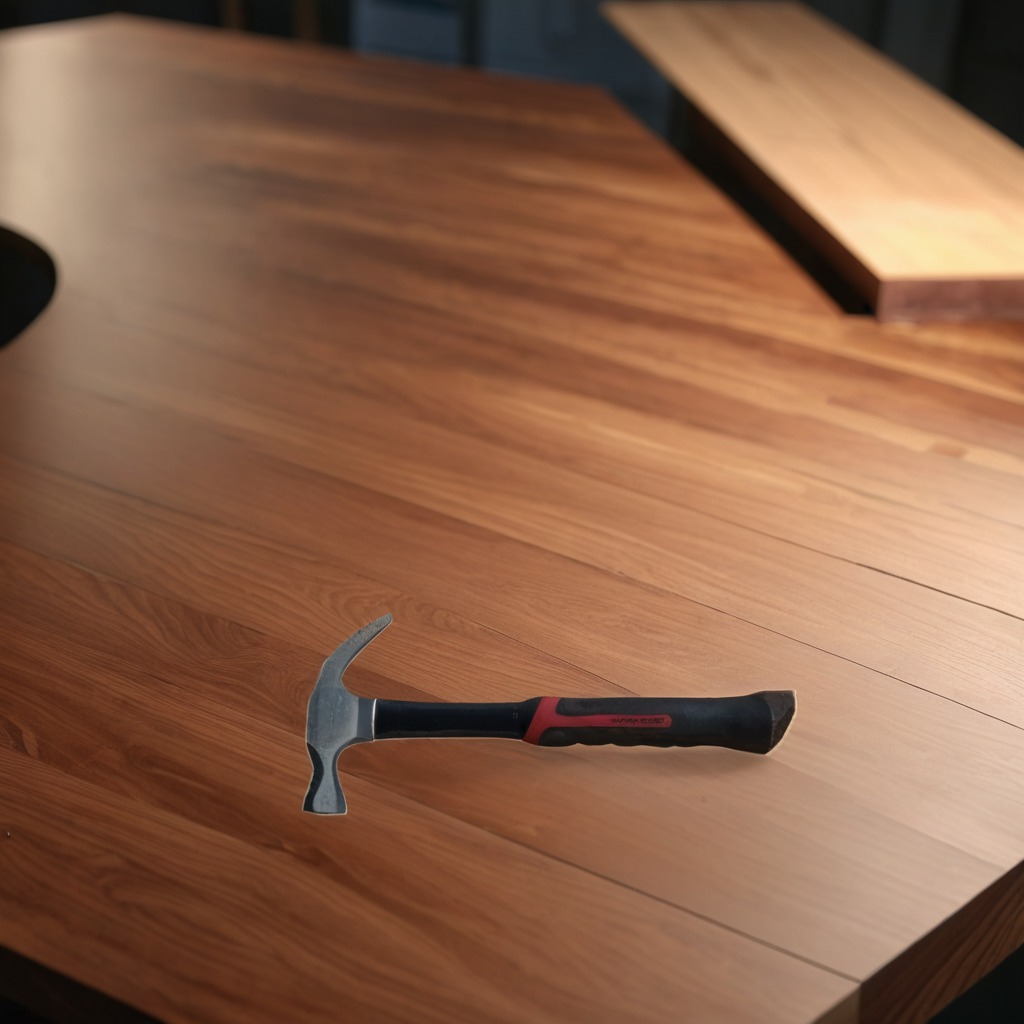
A hammer is lying on a wooden table in a carpentry studio.